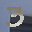
Label: 3